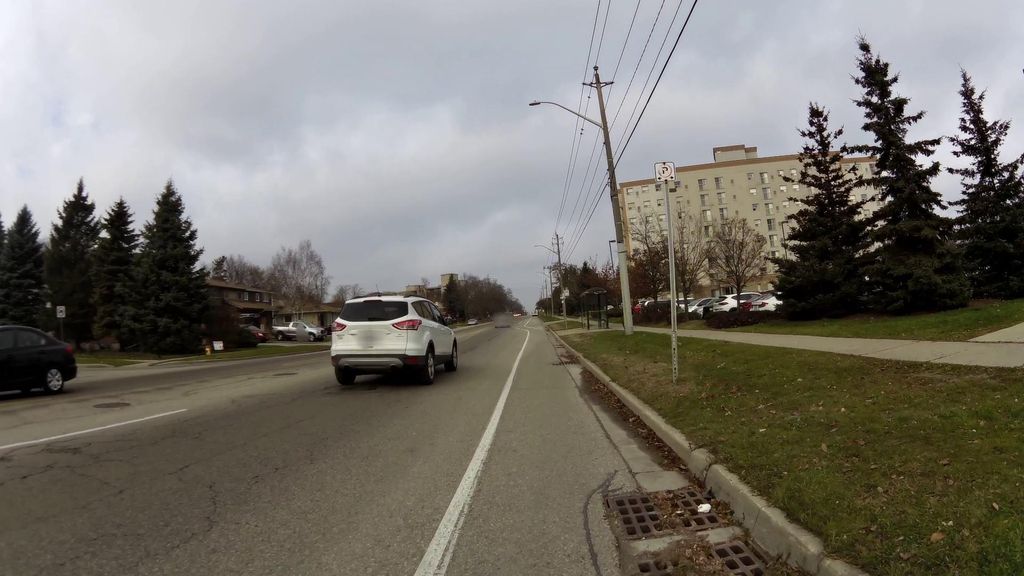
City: kitchener-waterloo